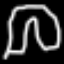
Label: pants